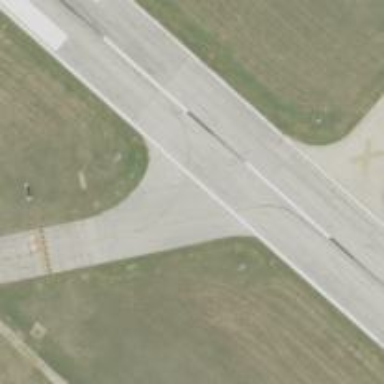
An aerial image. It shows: View of taxiway at the airport.